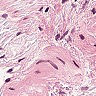
Metastatic tissue present: no